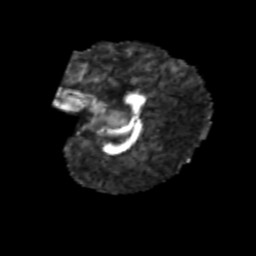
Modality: FA
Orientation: sagittal
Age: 6
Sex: female
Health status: healthy